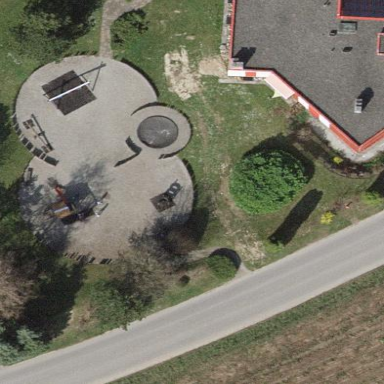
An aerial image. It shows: Playground area for leisure land.